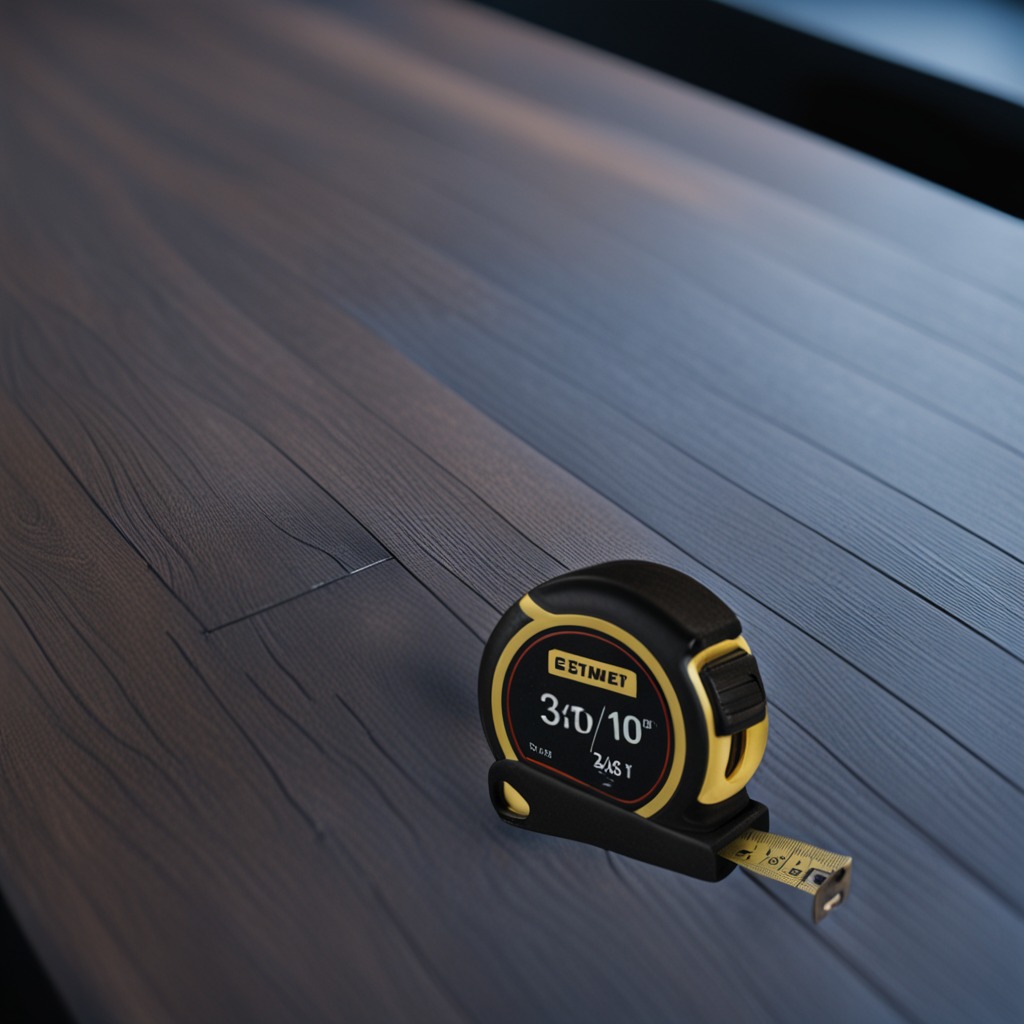
A measuring tape lies on the old table in the small garage at twilight.